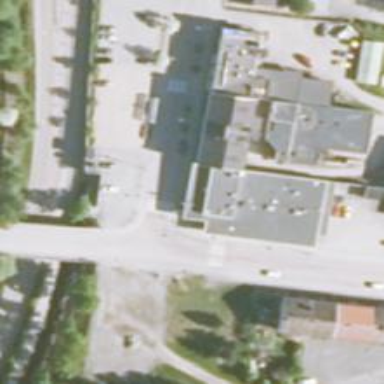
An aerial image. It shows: Post office.